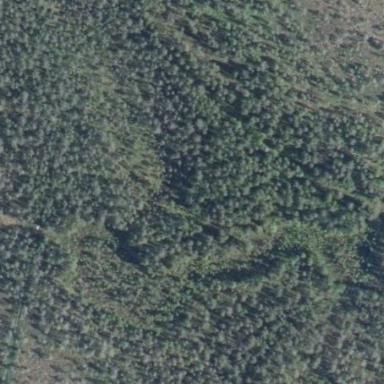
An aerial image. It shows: Needle-leaved woodland.